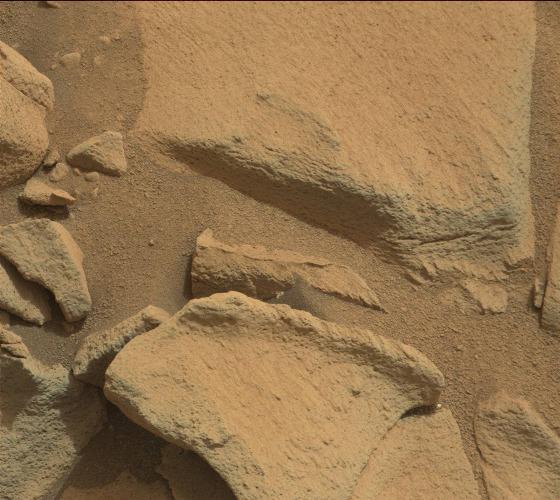
Terrain classes present: Bedrock, Gravel / Sand / Soil, Rock, Shadow